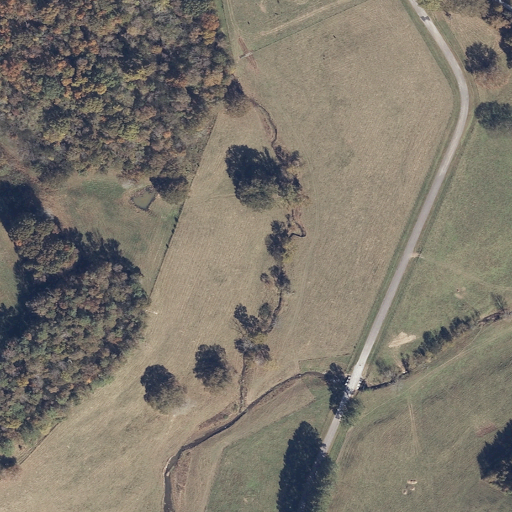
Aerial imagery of valley in Alabama named Dupree Hollow containing pasture, deciduous forest, open development, mixed forest, low intensity development, and evergreen forest